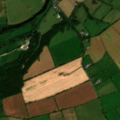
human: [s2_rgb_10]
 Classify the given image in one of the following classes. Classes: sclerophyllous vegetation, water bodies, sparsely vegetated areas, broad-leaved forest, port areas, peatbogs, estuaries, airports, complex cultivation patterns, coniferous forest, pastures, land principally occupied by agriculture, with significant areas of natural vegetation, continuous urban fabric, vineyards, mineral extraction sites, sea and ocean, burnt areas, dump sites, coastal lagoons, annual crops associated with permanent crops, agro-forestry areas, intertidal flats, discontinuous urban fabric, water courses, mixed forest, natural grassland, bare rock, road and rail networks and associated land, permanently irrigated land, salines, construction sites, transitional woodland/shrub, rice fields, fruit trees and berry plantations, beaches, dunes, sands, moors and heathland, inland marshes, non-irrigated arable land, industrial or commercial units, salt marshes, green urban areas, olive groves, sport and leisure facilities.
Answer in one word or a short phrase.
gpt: non-irrigated arable land, pastures, land principally occupied by agriculture, with significant areas of natural vegetation